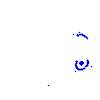
Particle: electron